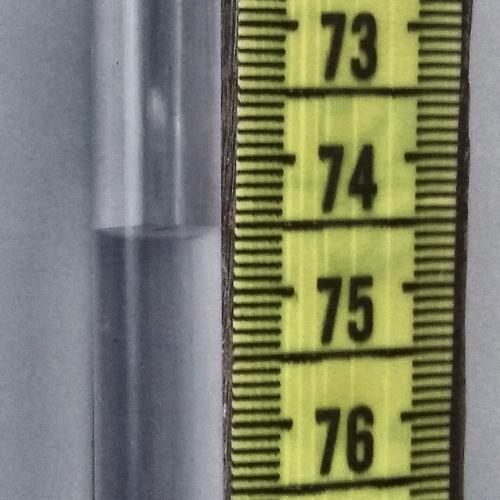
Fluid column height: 74.6 cm